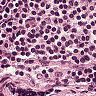
Metastatic tissue present: no